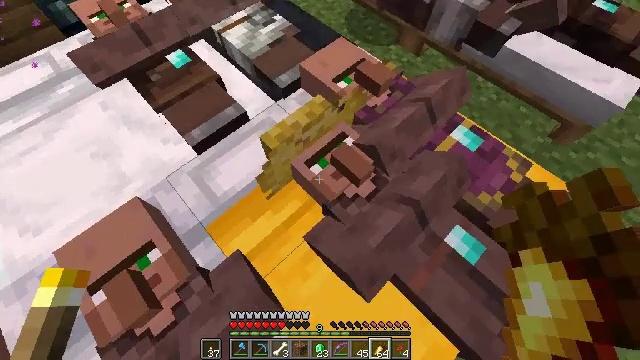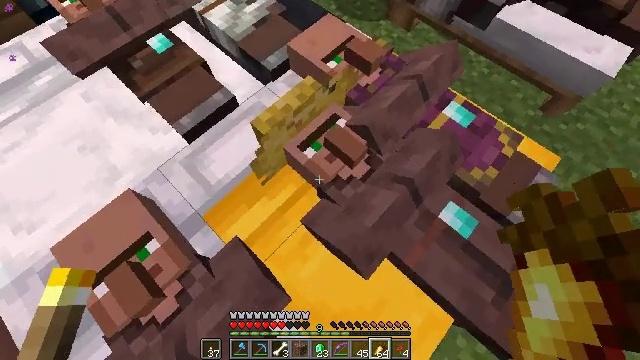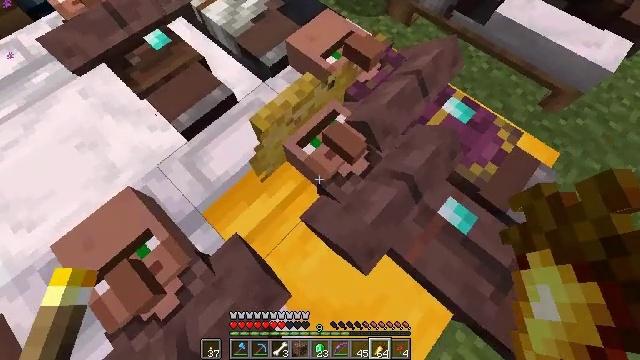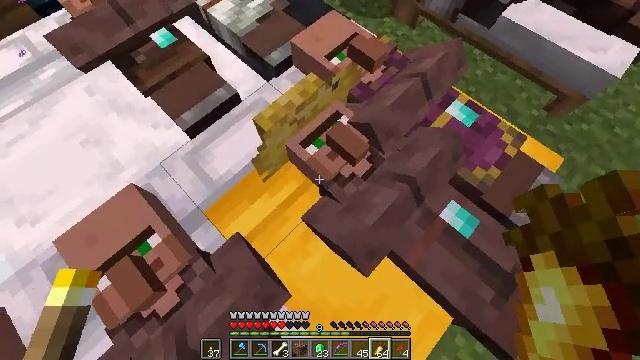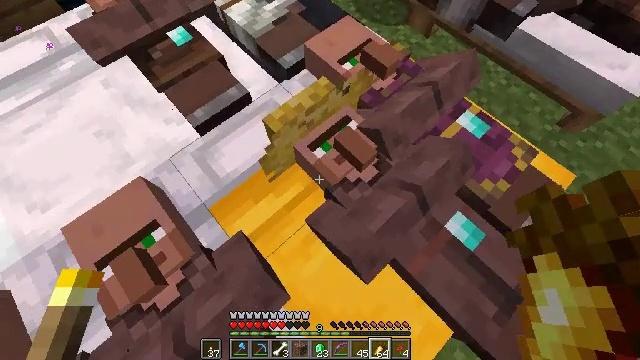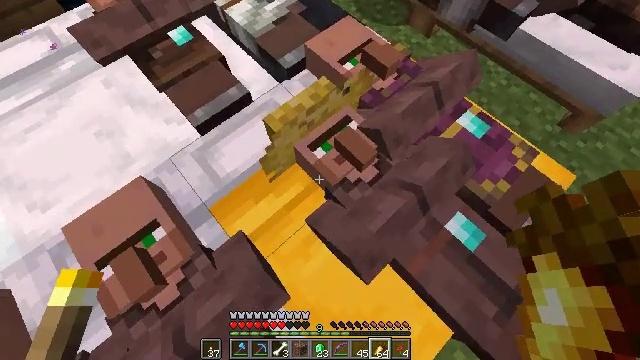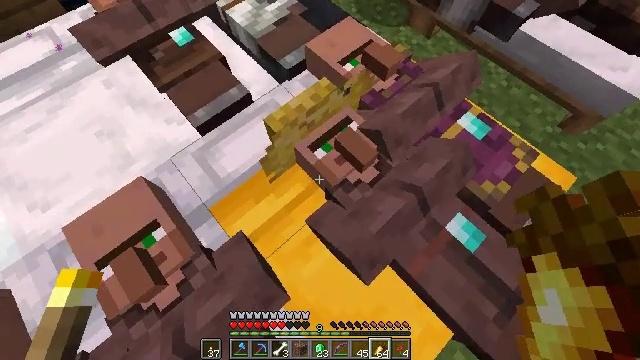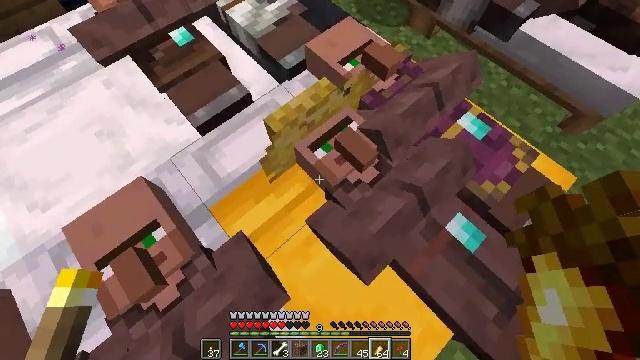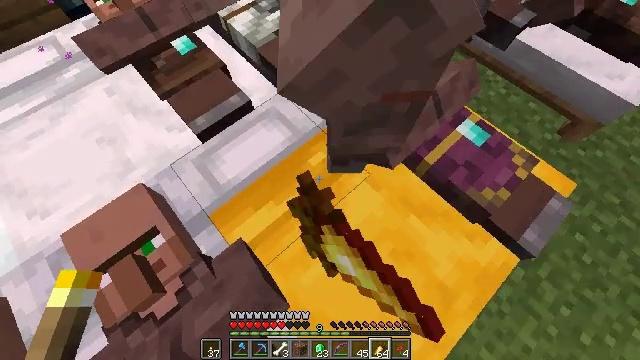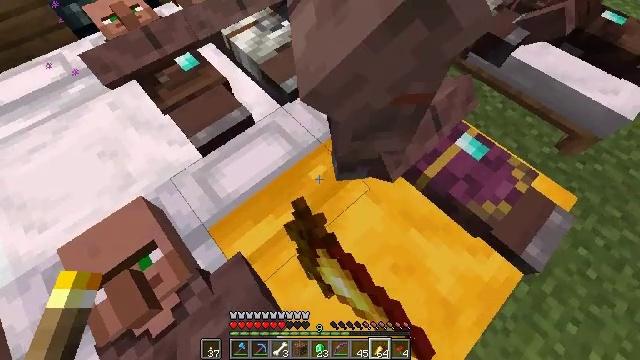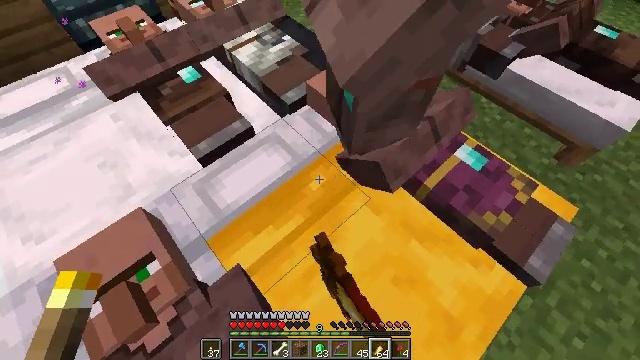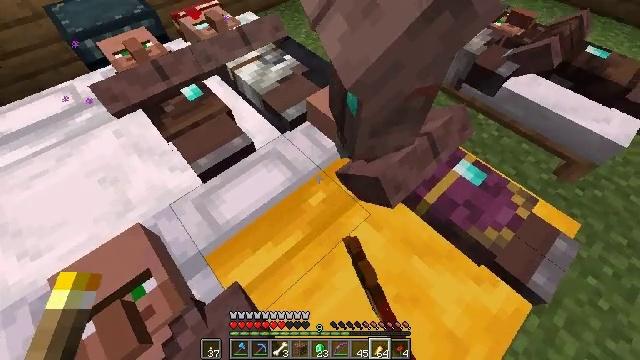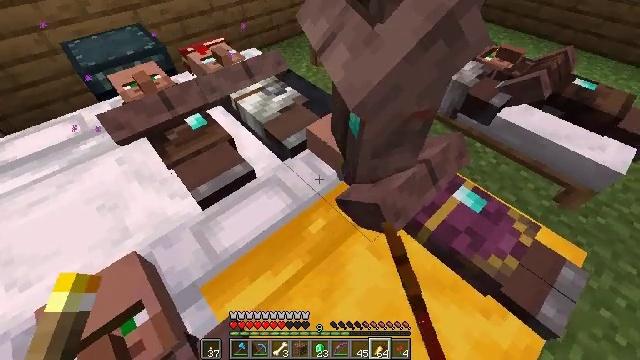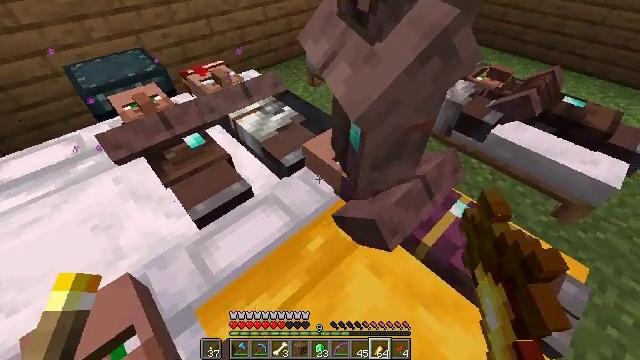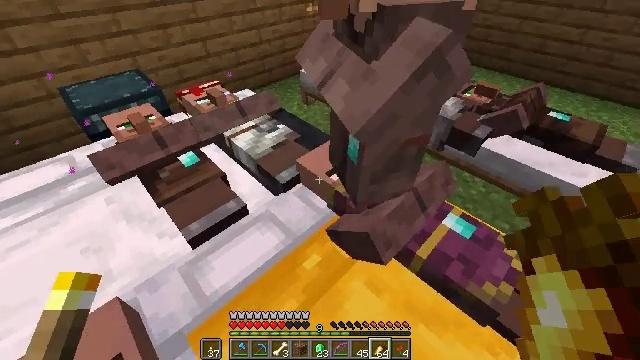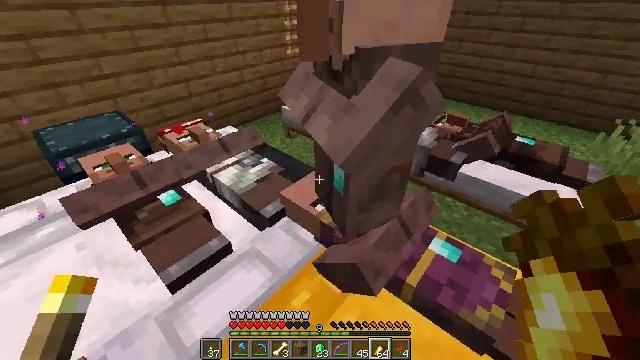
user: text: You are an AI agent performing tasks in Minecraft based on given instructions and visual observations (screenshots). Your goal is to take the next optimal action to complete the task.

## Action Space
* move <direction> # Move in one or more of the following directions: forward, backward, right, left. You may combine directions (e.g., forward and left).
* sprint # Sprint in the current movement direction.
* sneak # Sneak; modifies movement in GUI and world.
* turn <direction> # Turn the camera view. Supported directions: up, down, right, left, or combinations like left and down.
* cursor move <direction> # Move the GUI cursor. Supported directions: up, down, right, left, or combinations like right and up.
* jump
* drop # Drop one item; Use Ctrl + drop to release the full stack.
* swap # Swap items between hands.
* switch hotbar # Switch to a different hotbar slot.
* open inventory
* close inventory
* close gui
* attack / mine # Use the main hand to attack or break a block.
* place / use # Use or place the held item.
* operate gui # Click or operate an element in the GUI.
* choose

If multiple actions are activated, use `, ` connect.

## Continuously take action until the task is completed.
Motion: motion action
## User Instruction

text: Take gold nuggets and a carrot to craft a golden carrot.
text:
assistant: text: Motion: turn right and down
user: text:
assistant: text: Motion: use / place
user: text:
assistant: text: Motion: turn left, use / place
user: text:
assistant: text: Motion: turn left, use / place
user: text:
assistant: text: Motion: no_op
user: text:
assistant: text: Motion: no_op
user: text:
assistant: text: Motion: no_op
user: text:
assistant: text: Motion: turn up
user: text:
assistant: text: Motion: turn up
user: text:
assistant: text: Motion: turn up
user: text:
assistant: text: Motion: turn up
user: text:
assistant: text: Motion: turn up
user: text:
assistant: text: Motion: turn up
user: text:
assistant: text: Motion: turn right and up
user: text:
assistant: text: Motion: turn right and up
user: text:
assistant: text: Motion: turn right and up
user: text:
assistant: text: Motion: turn up
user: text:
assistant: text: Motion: turn left and up
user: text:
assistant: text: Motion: use / place
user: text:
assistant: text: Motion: use / place
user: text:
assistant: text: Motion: turn up
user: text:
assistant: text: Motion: no_op
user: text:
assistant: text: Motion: no_op
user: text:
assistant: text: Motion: open gui
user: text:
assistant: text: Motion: no_op
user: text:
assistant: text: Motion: cursor move left
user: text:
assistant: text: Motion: cursor move left
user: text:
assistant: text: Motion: cursor move left
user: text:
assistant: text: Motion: sneak
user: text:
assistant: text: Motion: sneak